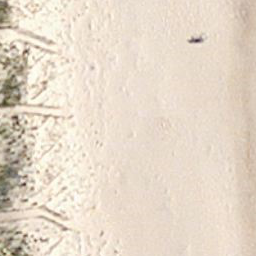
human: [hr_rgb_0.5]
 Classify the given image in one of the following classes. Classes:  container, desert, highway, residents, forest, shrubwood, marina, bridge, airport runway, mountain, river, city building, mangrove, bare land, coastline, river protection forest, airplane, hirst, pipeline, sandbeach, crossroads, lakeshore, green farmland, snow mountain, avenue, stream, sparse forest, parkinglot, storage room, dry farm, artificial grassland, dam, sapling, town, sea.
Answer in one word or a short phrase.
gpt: sandbeach